Question: I have created a form that adds trs to a table. However the end result will be tricky because I have to somehow add and account for rowspan.
The "Dealership" & "Rank" td info can only be entered once, but you can add multiple dealers under that dealership. For each new dealer you create, I need to up the rowspan value for "Dealership" & "Rank"
Please see the image for a visual of what I need to achieve:

Here is the fiddle of the form:
<URL> ''
Any pointers in the right direction will be greatly appreciated
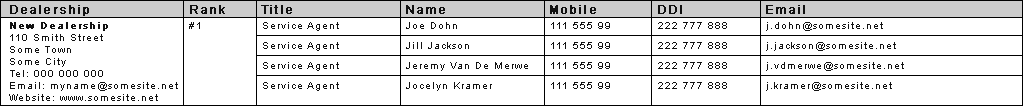
Answer: See if this will work for you.
<URL>
Basically I set up your function to run differently if it is the first time it's called.
If it's not the first time, the rowspan is being increased as you suggested.